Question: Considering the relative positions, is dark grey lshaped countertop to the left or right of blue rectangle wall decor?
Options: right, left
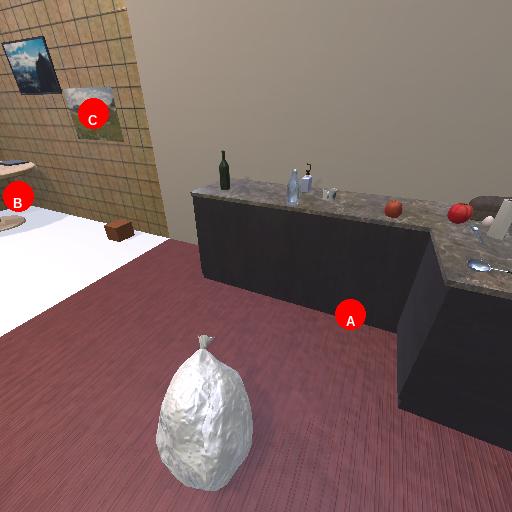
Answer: right